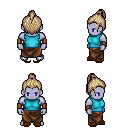
a pixel art fantasy rpg character, male body template, dark elf, purple skin, teal sleeveless shirt, robe skirt, white blonde short topknot hairstyle, leather bracers, brown slippers, four views (front, back, left, right), 2x2 character sprite sheet, small pixel art, hard edges, no anti-aliasing